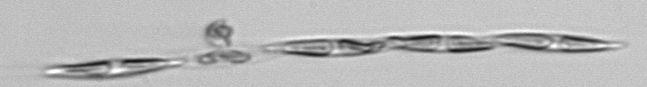
Label: Pseudo-nitzschia